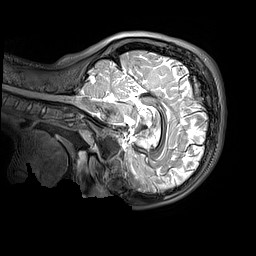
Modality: T2w
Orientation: sagittal
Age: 11
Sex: female
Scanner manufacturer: siemens
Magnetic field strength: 3 T
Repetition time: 3.2 s
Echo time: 0.408 s